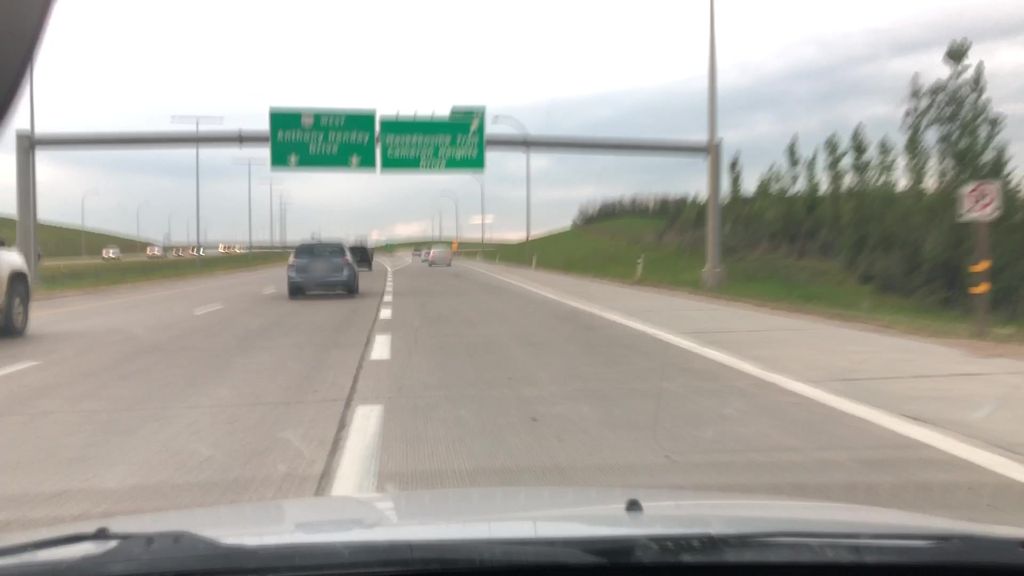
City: edmonton